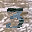
Label: 3